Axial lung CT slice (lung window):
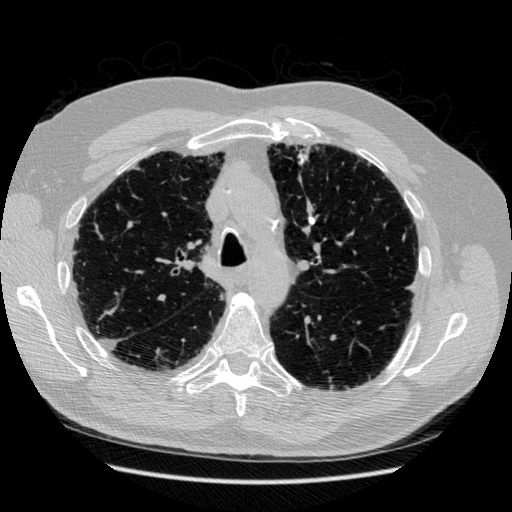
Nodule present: yes
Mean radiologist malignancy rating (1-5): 1